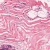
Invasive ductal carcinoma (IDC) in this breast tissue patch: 0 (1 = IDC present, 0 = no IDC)